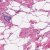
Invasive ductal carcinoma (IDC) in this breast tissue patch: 0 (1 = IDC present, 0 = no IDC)